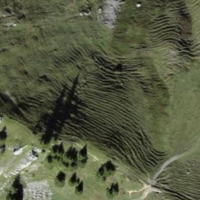
EUNIS habitat code: 23
Species observed at this site:
Astrantia major
Pinguicula alpina